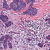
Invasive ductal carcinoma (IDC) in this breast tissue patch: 0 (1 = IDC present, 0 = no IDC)